Question: Sort chosen?
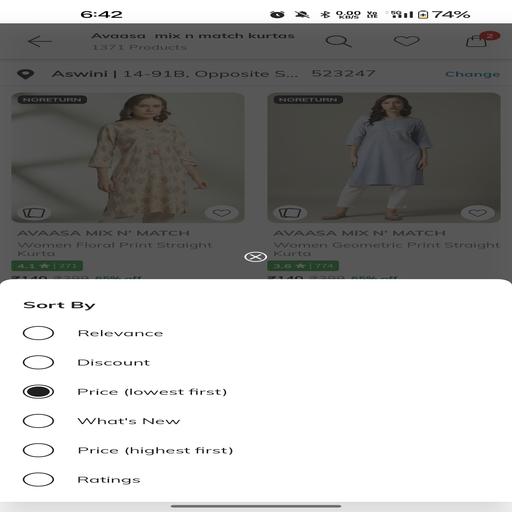
Answer: Price lowest